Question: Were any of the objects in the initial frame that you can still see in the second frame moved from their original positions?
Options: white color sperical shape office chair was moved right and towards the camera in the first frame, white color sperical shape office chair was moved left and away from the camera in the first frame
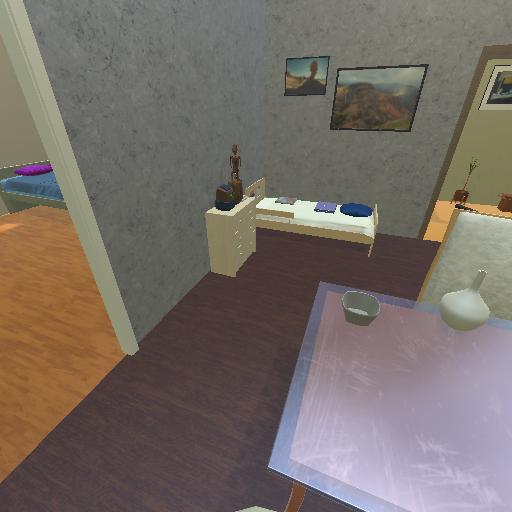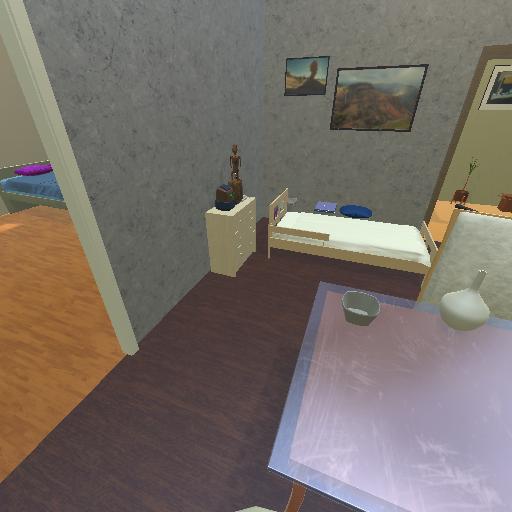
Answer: white color sperical shape office chair was moved right and towards the camera in the first frame